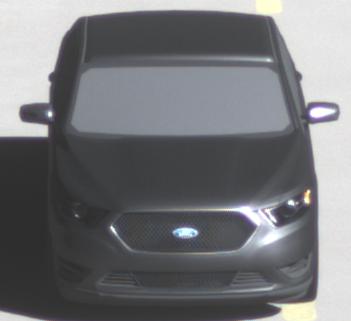
Make: Ford
Model: Taurus
Detailed model: SHO
Model produced from: 2012
Model produced until: 2019
Doors: 4
Color: gray
Road condition: dry road
Daytime: midday
Contrast: high contrast